Question: How can I add an icon to the beginning of my input submit?
My submit is in here:
'''
<div class="prodbox" style="height: 55px;">
<div class="pricetag">
<input type="submit"
class="productcart"
alt="Add to Cart"
value="ADD TO CART"/>
</div>
</div>
'''
Here's the image I would like to prefix with:
<URL>
What it looks like currently:

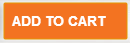
Answer: OK, so this I think you should do via CSS only. here is the code:
'''
.pricetag input[type="submit"]{
background: url(../images/icon-plus.png) 5px center no-repeat #F60;
color:#FFF;
padding: 5px;
}
'''
- - - -
Good Luck!!